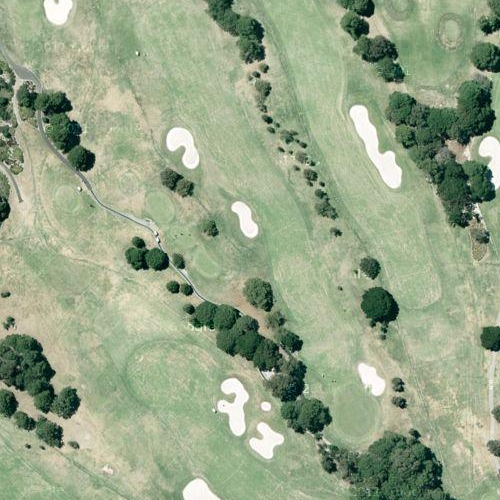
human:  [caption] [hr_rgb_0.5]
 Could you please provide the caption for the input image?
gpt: There are some green bushes on the meadow while some roads go through this area .

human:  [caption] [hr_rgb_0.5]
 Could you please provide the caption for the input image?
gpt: Some green bushes on the meadow with roads go through this area .

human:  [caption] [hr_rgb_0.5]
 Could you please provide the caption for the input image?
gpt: A big meadow with some some green bushes on while some roads go through this area .

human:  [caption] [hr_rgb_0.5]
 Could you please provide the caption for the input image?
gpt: There are some green bushes on the meadow with some roads go through this area .

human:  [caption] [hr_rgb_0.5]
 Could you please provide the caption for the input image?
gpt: Some green bushes on the meadow with roads go through this area .